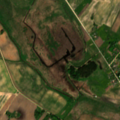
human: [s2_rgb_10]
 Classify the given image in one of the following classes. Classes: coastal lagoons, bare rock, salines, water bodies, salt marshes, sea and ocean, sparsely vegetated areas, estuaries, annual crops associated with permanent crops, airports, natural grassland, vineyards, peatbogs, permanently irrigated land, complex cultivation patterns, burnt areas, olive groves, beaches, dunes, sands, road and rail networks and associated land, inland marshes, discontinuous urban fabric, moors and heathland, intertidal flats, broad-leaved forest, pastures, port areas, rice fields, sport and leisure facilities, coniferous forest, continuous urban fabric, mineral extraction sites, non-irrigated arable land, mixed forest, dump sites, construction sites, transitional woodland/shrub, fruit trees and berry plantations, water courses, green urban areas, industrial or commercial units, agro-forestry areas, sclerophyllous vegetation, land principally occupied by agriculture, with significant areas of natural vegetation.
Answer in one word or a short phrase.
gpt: non-irrigated arable land, pastures, complex cultivation patterns